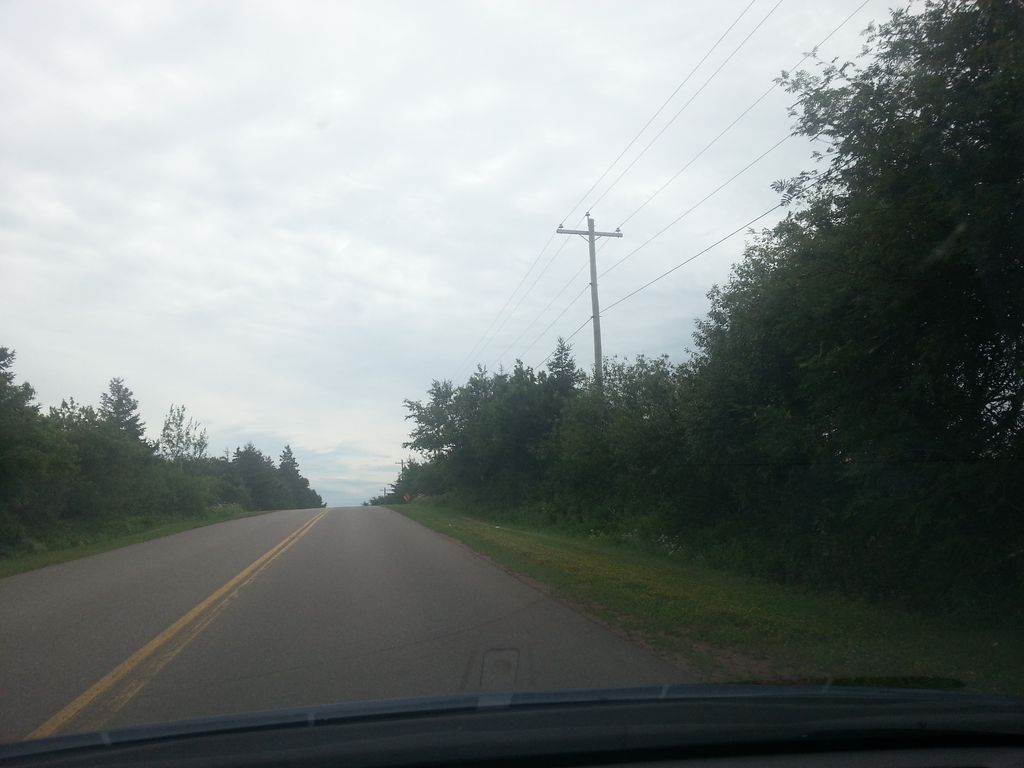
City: charlottetown